Question: I'm taking a data structures class and we recently finished trees. At the end of class, my professor showed this image.

ConcreteBTree is a binary tree that doesnt self balance. I have a few questions about the times it took to complete these procedures.
1. Why does it take so much more time to insert 100,000 sequential elements into ConcreteBTree than it takes to insert random elements into it? My intuition would be that since elements are sequential, it should take less time than it takes to insert 1,000,000 random elements.
2. Why are the times of insert() and find() of ConcreteBTree with random elements so close together? Is it because both have the same time complexity? I thought insert was O(1) and find was O(n)
I'd really like to understand what is going on here, any explanation would be greatly appreciated. Thanks
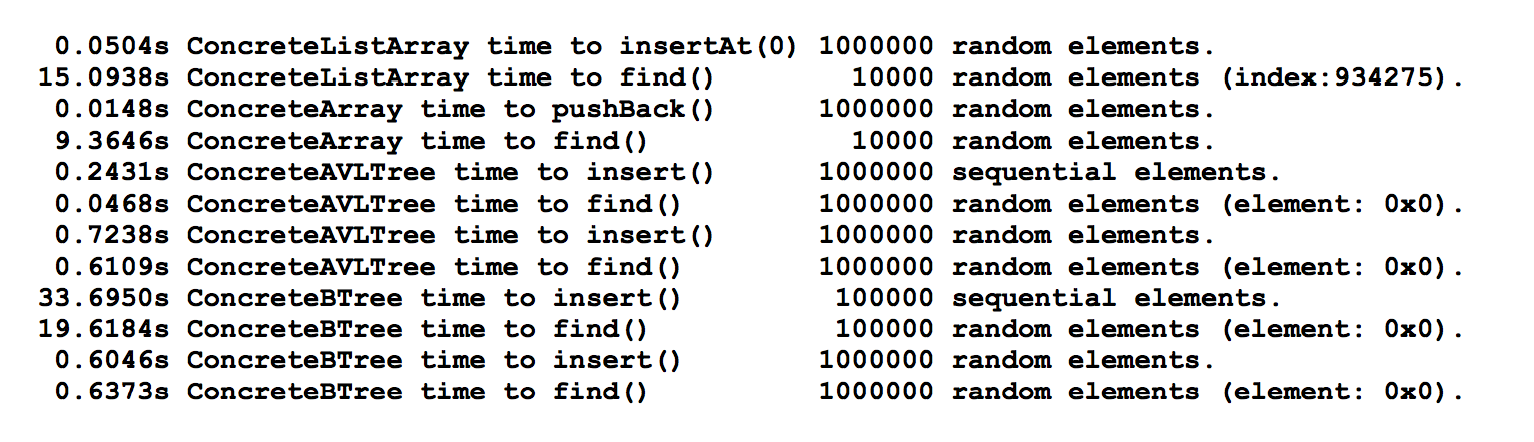
Answer: Inserting sequential items( 1,2,3,4...) to a binary tree will cause it to always add the nodes to the same side( left for example ) .
When you insert random items you will add nodes randomly left and right.
Adding sequentially will cause the list to behave as a ordinary linked list ( for the sequential items) because new items will have to visit every previously added item and that will take O(n) steps , when adding randomly it will take O( log N) steps on average.